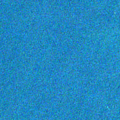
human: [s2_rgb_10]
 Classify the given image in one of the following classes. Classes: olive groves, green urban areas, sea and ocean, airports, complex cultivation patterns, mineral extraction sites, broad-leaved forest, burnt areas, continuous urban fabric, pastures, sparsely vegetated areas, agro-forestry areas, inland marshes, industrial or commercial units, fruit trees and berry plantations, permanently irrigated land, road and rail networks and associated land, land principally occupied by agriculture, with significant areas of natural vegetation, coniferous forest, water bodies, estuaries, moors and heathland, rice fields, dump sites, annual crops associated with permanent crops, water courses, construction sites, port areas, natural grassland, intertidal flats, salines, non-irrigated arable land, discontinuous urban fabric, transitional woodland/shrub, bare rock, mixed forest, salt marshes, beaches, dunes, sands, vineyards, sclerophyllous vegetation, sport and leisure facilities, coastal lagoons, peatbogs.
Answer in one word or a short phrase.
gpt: sea and ocean